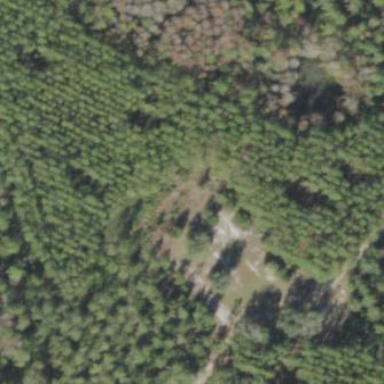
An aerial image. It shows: Forest dominated by needle-leaved trees.